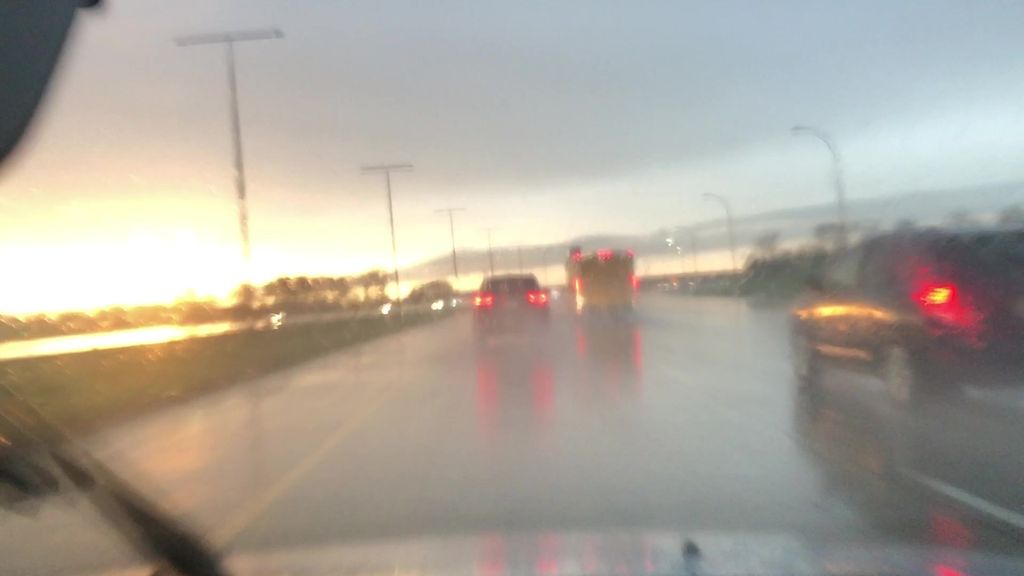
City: edmonton